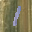
Label: 1